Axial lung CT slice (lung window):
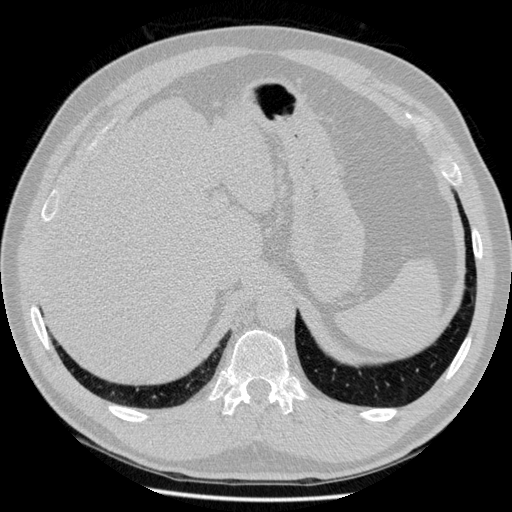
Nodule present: no